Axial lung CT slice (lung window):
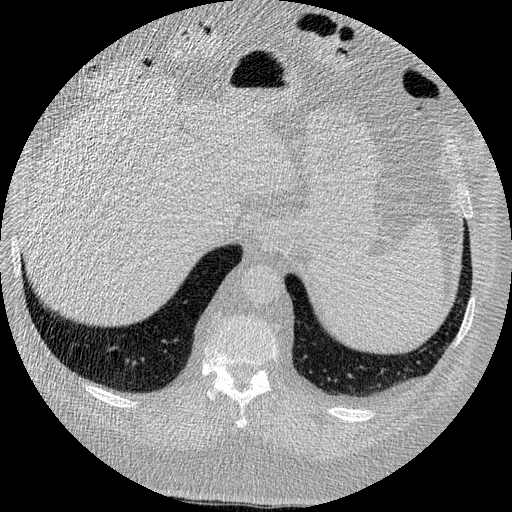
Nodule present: no